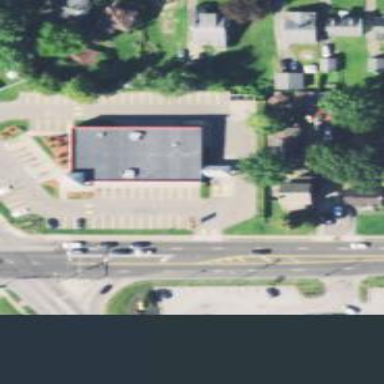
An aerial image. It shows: Parking area.